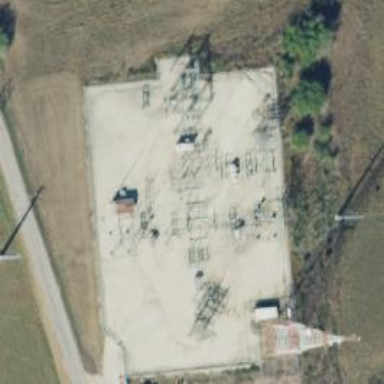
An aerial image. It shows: Outdoor power substation. The substation is at the transmission level. It is surrounded by fence.